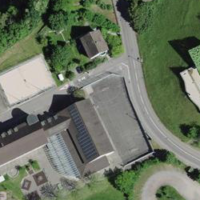
EUNIS habitat code: 55
Species observed at this site:
Valgus hemipterus
Mercurialis annua
Datura stramonium